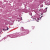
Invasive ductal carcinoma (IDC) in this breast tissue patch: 0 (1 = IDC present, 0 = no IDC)